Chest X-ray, AP view. Patient: 46 years old, sex F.
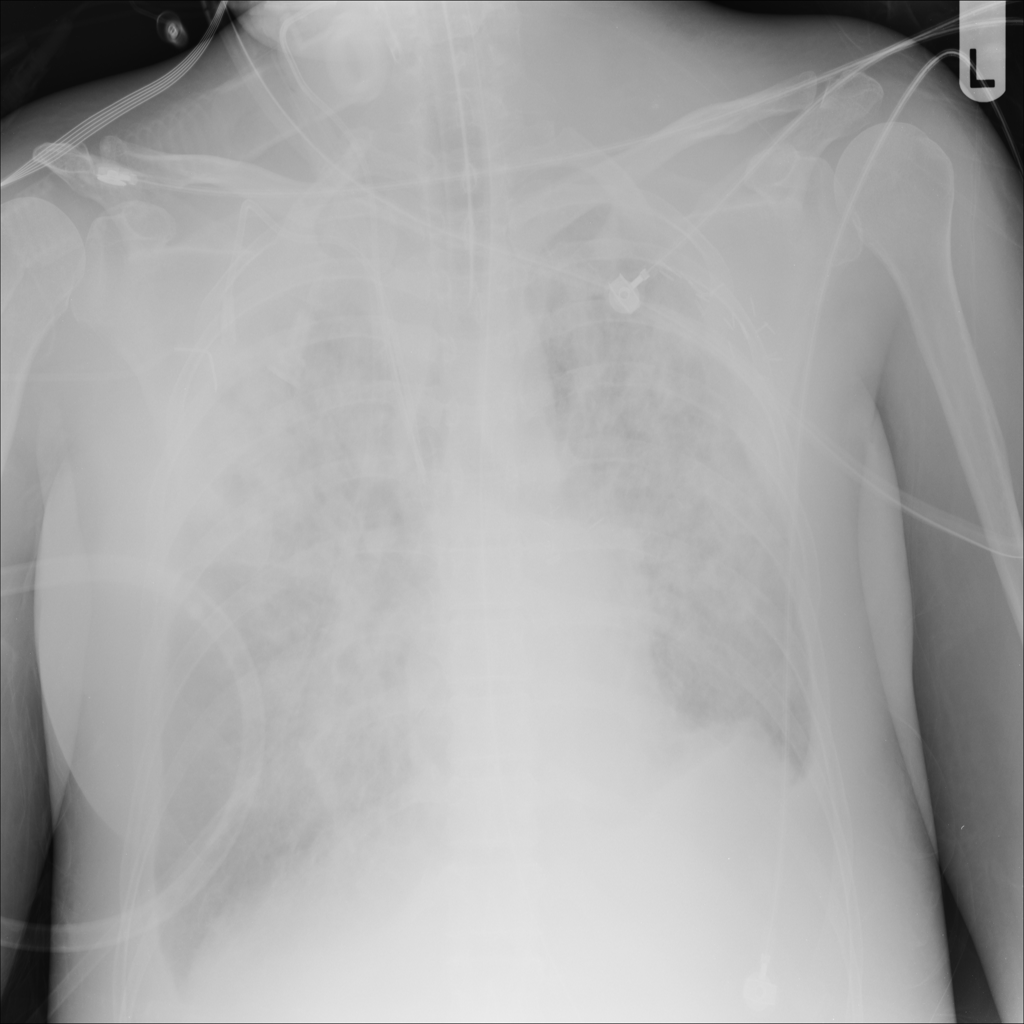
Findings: Consolidation, Effusion